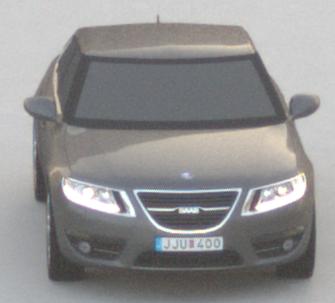
Make: Saab
Model: 5-Sep
Detailed model: 9-5 1.6T
Model produced from: 2010/06
Model produced until: 2011/12
Doors: 4
Color: gray
Road condition: dry road
Daytime: sunrise or sunset
Contrast: low contrast